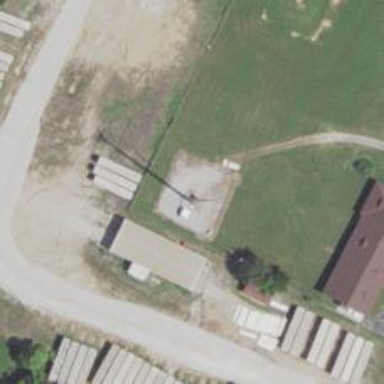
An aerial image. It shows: Communication mast tower.